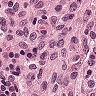
Metastatic tissue present: no